Question: I have a button that holds an image. It looks fine in chrome, and even in IE. But in firefox it leaves an ugly thick border around the button. I have tried in CSS but nothing seems to change.

My button code is:
'''
<button id="next3"><img src="<?php echo $this->getSkinUrl('images/proddown.jpg') ?>"</button>
'''
I currently have no styles attached.
Any ideas how to fix this? Thank you!
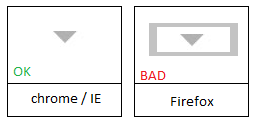
Answer: In your case, you need to add 'background:transparent' to the 'button' element. Adding this, along side 'border:none' should solve the problem, if not, see <URL>.
<URL>
'''
button {
background:transparent;
border:none;
outline:none;
}
'''